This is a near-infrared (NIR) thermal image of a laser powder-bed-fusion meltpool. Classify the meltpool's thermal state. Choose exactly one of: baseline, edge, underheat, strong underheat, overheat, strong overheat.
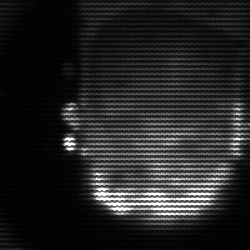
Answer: baseline